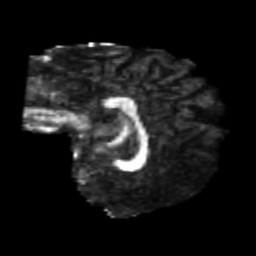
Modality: FA
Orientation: sagittal
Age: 20
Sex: female
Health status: healthy
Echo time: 0.074 s